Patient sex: M
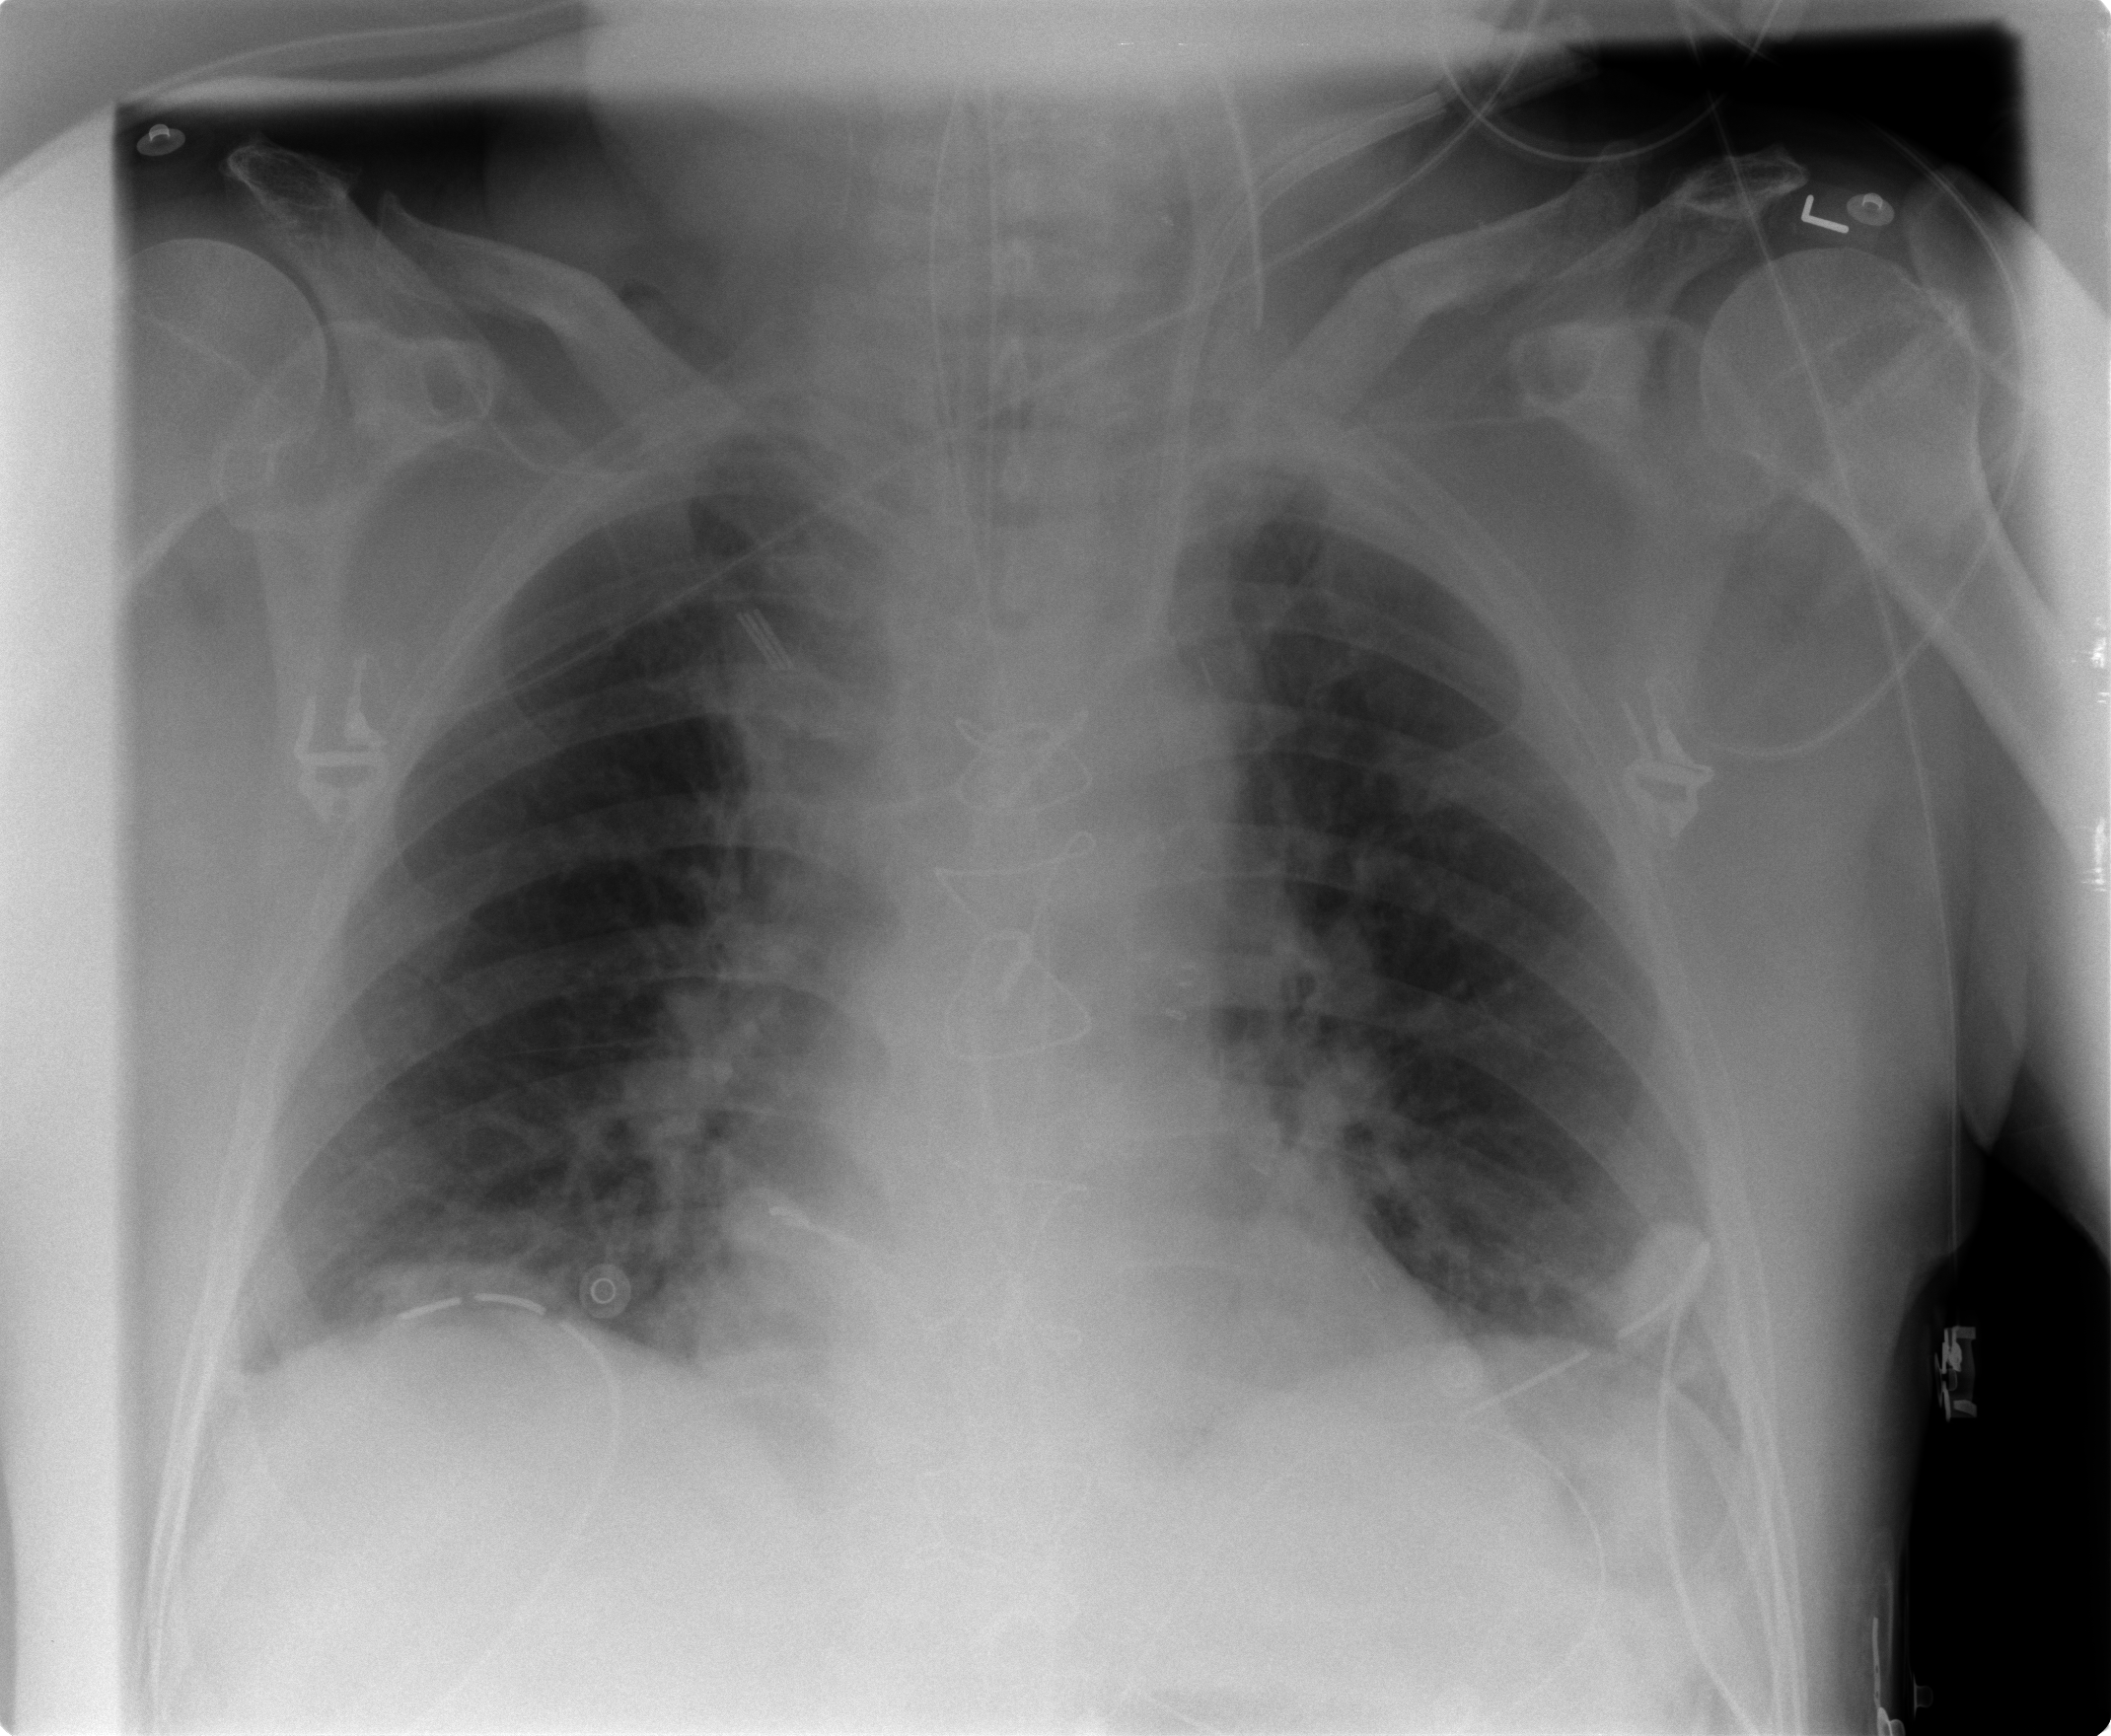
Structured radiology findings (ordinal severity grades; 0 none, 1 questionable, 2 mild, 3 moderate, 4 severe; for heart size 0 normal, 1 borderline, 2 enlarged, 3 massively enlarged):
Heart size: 0
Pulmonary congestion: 1
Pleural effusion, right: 1
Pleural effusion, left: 0
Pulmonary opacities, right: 0
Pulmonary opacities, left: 0
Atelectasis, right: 1
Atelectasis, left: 1